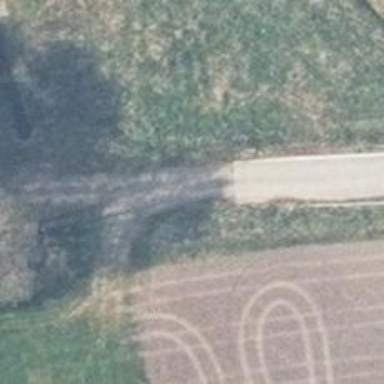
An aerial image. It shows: Gravel track with grade 3 tracktype.